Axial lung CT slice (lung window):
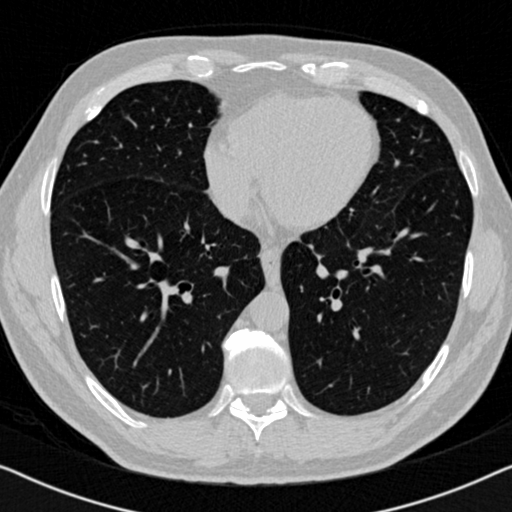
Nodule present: no